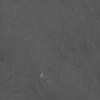
Atmospheric dust classification: not_dusty